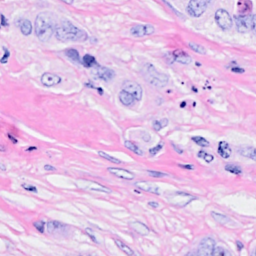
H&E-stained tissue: Breast